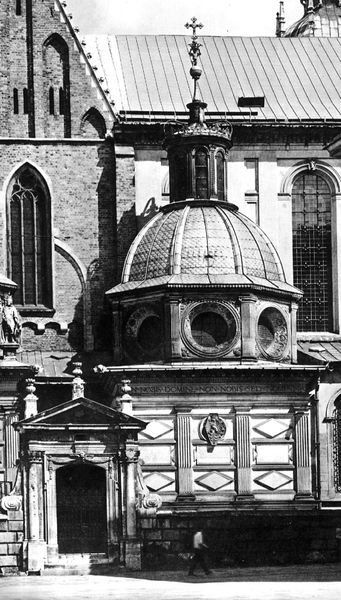
Titel: Sigismund-Kapelle der Kathedrale auf dem Wawel
Künstler: Bartolomeo Berrecci
Standort: Krakau (Kraków), Kathedrale auf dem Wawel (EU - PL)
Schlagwörter: fenster, laterne, tür, dach, gebäude, architektur, kirche, gotik, renaissance, rund, turm, giebel, mauer, pilaster, rundbogen, kuppel, tor, foto, kreuz, schwarzweiß, portal, spitzbogen, kapelle, maßwerk, ädikula, spitzbogenfenster, kupel, gottik